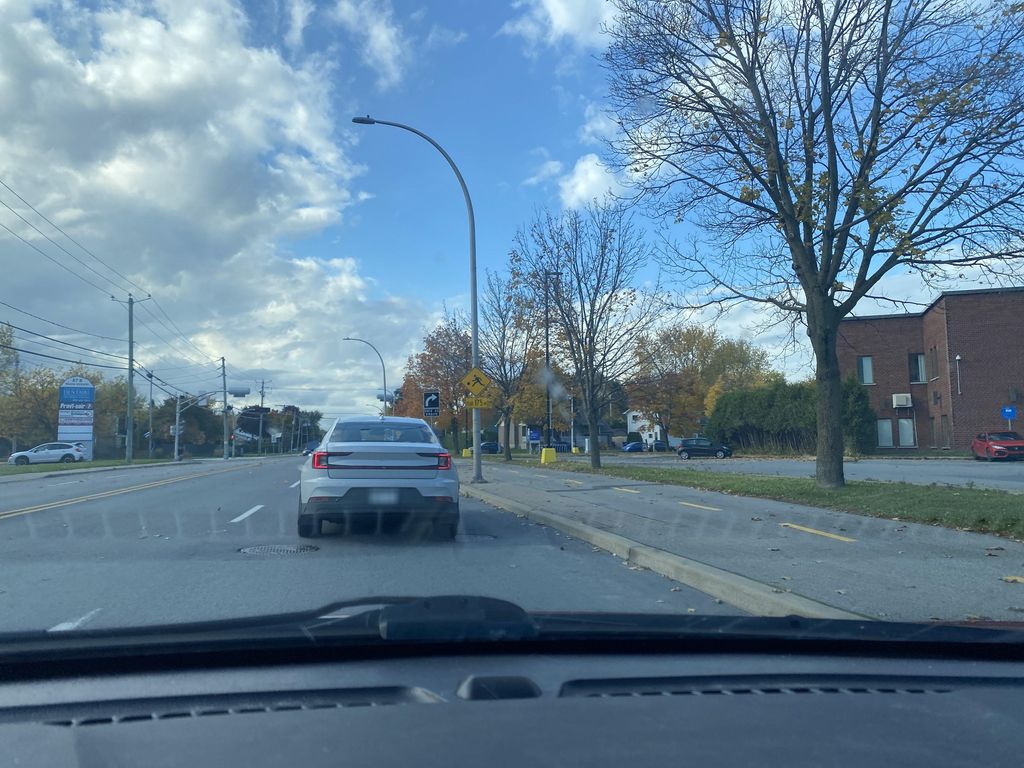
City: montreal